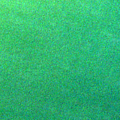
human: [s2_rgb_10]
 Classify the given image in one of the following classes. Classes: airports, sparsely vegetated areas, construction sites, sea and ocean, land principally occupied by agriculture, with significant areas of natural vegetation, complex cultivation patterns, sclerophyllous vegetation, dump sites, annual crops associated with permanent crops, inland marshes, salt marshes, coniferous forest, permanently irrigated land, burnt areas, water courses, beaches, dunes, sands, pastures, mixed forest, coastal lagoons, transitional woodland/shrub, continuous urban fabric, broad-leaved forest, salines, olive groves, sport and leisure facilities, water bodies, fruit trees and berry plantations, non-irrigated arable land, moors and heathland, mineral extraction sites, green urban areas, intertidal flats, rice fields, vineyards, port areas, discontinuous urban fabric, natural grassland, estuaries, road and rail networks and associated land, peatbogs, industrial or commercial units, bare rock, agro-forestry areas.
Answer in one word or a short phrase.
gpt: sea and ocean